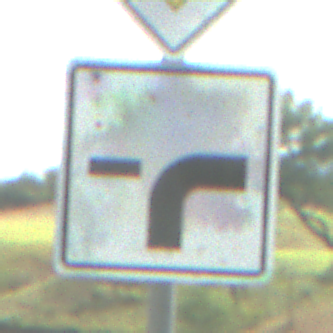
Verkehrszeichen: VerlaufVorfahrtsstrasse9
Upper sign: Vorfahrtsstrasse
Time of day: MorningAfternoon
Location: Outdoor (Nature)
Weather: PartlyCloudy
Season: NotSpecified
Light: Natural